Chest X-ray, AP view. Patient: 65 years old, sex F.
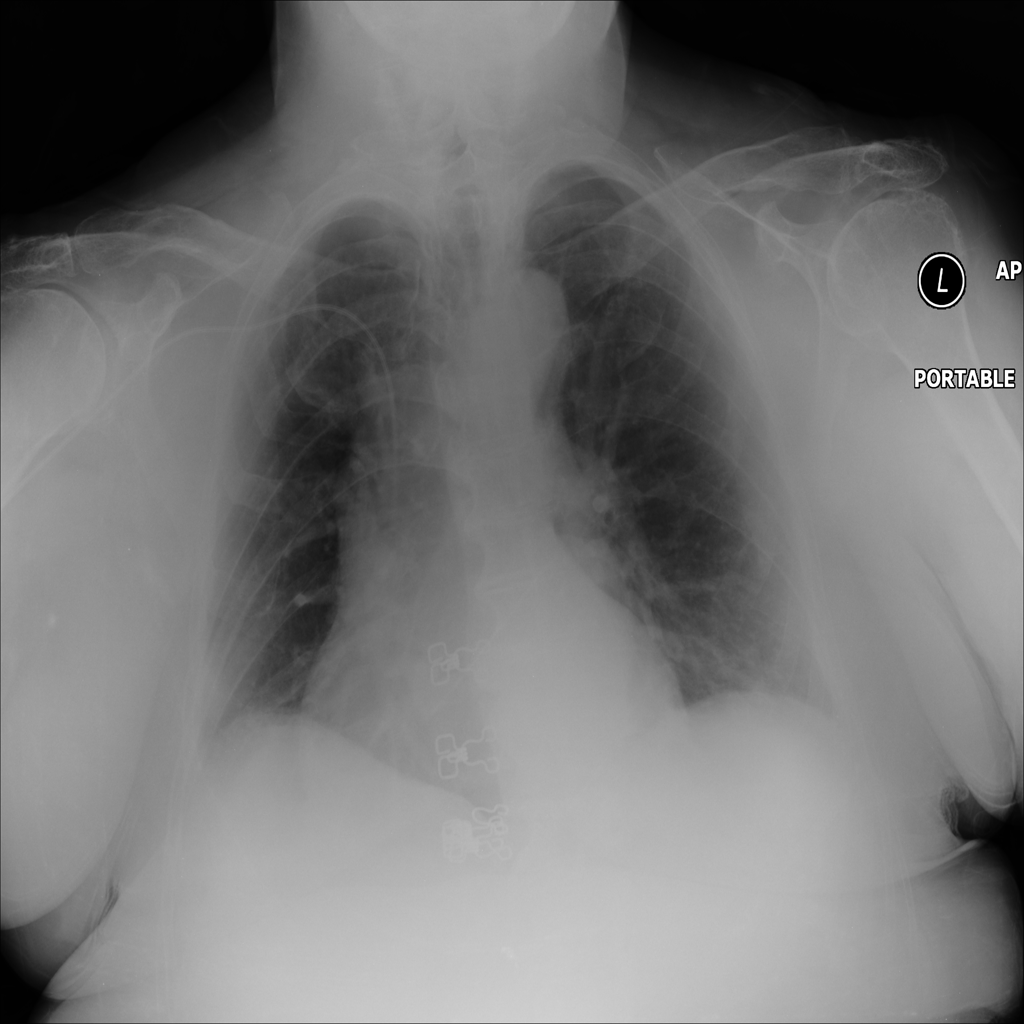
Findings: No Finding